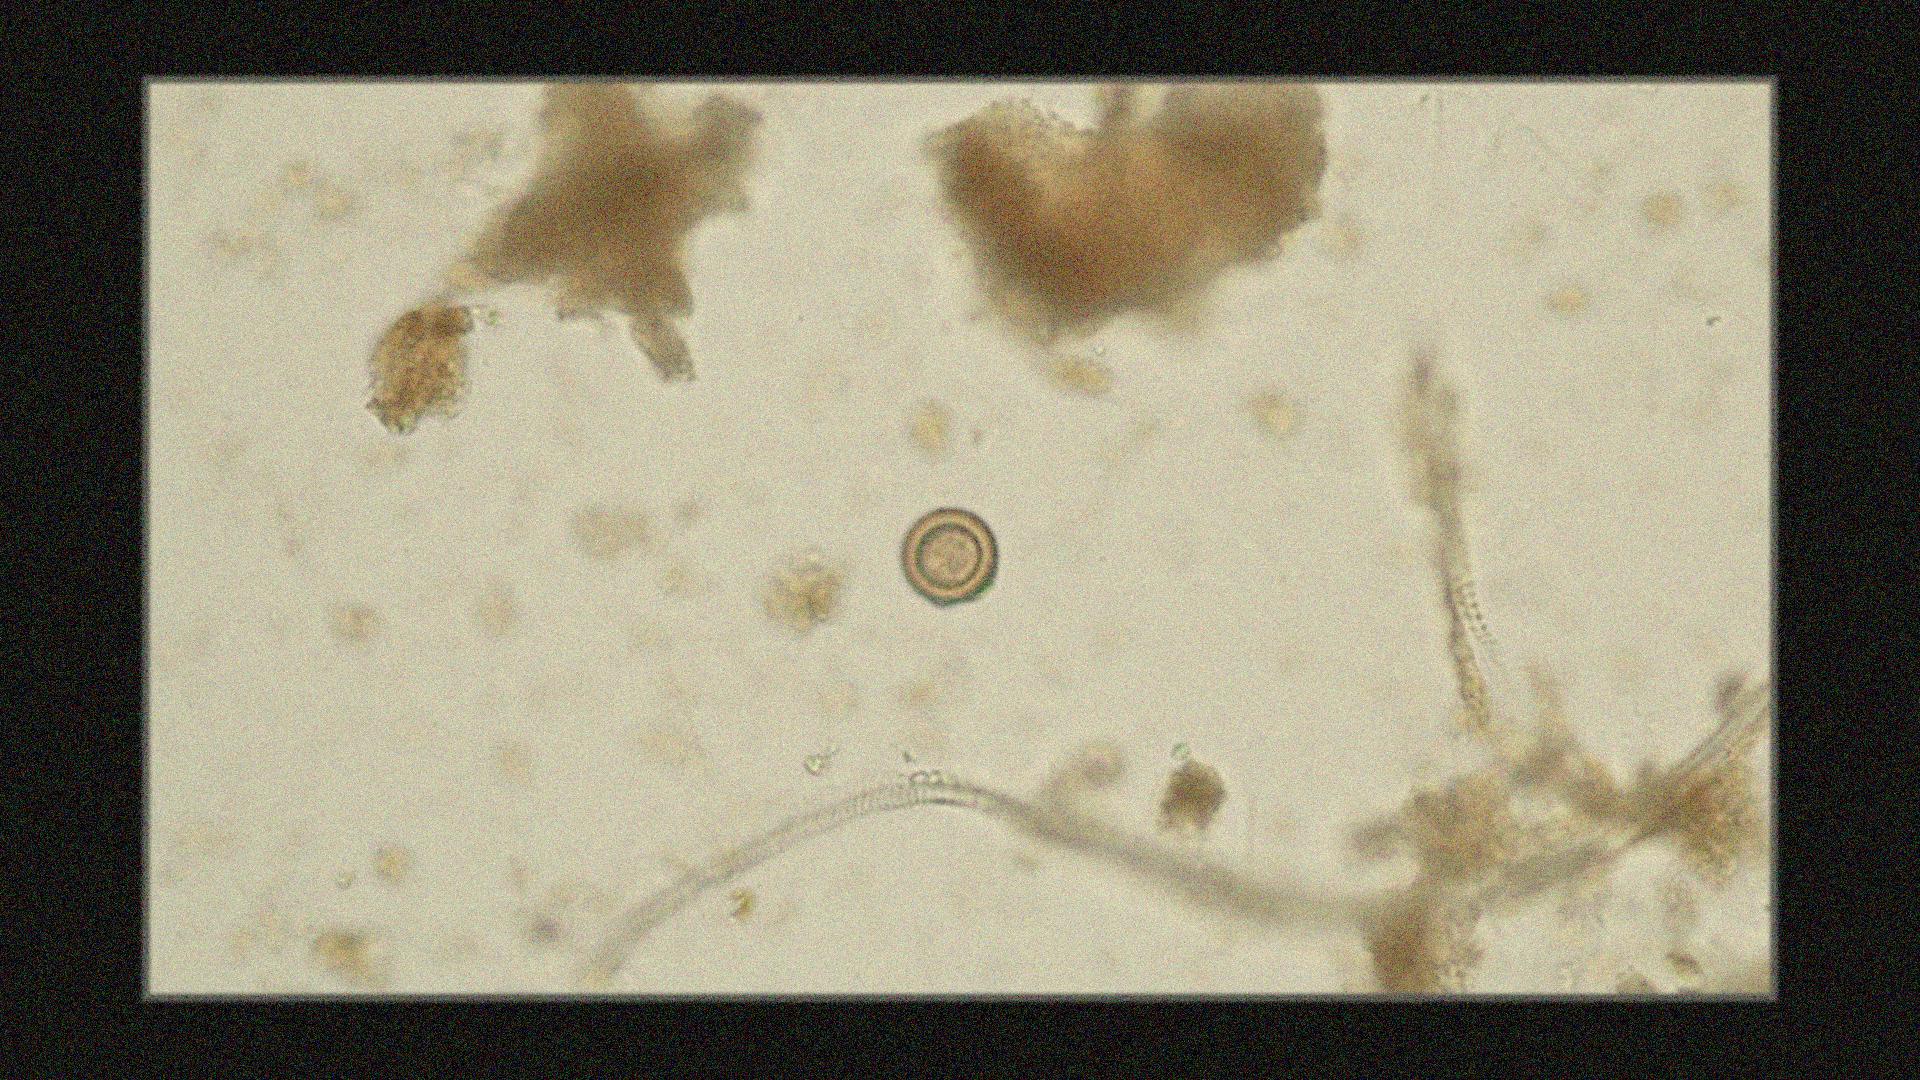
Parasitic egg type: Taenia spp. egg